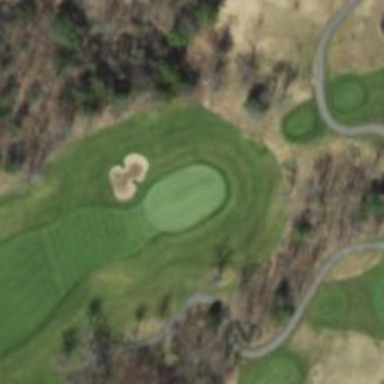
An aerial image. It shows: Golf hole.